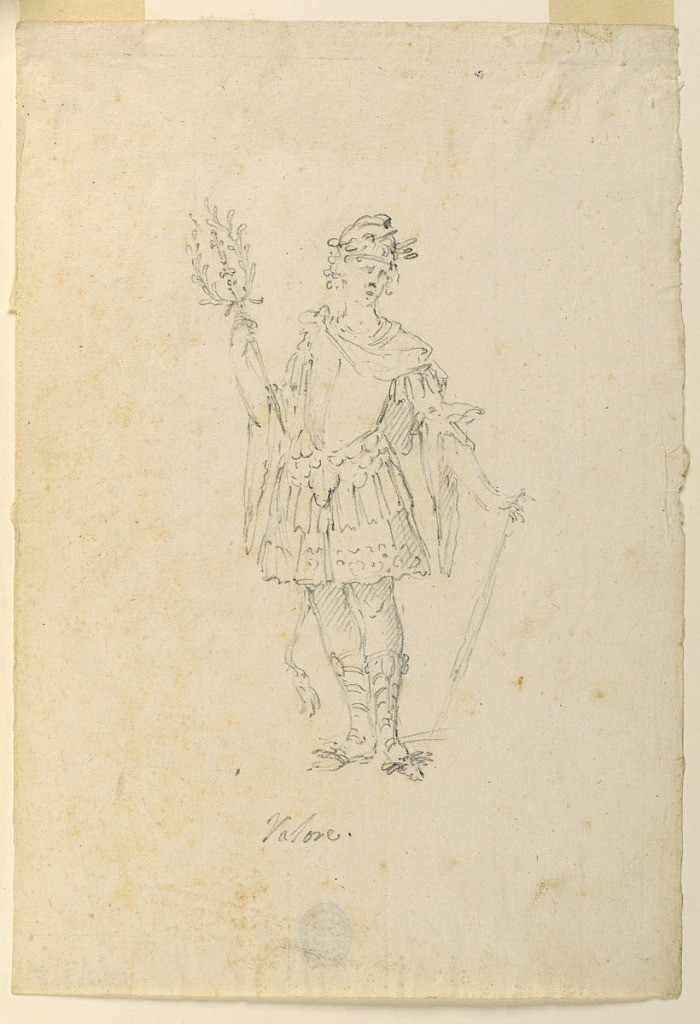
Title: Costume Design: Valor for a Ballet
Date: ca. 1720
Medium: Lead pencil on paper
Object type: Drawing
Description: Vertical rectangle. A man in classical armor is shown from the front, standing. He carries in his right had a mace, the head of which is flanked by two laurel branches. Caption: "Valore."